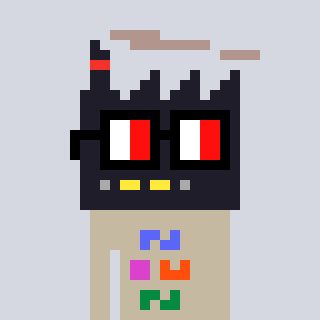
a pixel art character with square glasses with black frames and red eyes, a factory-shaped head and a bege-colored body on a cool background